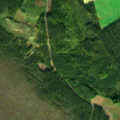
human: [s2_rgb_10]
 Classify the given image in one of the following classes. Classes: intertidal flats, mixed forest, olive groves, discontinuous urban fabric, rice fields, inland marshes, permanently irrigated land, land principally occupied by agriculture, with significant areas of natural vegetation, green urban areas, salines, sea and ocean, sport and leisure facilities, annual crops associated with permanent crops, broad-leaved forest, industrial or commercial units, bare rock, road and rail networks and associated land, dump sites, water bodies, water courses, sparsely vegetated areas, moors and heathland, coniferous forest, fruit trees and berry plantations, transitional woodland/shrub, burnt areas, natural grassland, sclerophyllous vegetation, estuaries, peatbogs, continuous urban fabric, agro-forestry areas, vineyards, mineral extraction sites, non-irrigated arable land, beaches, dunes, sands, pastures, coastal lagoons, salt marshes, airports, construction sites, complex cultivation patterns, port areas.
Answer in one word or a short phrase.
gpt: non-irrigated arable land, coniferous forest, mixed forest